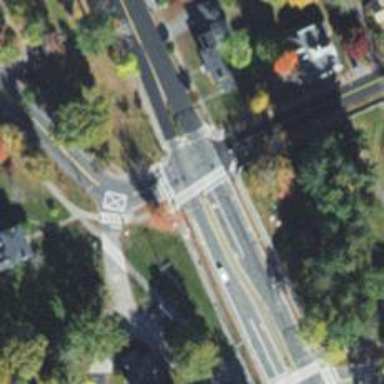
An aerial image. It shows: Marked road crossing.